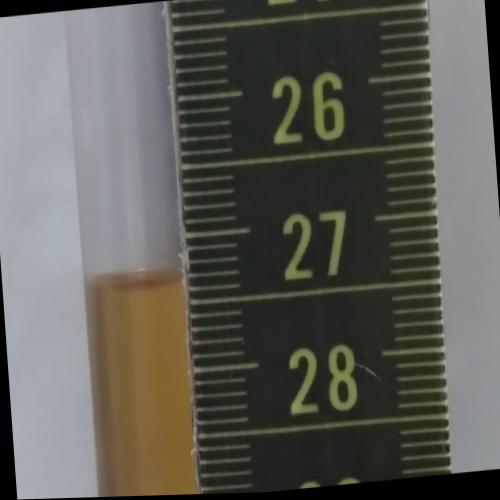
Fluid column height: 27.3 cm